Interaction volume radius: 10 \u00c5
Interaction volume height: 20 \u00c5
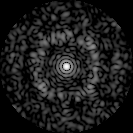
Disorder parameter: 0.7646